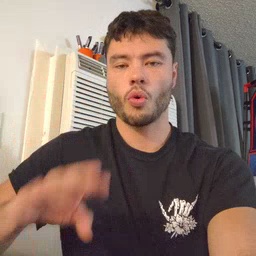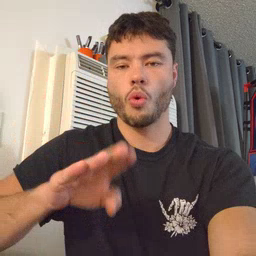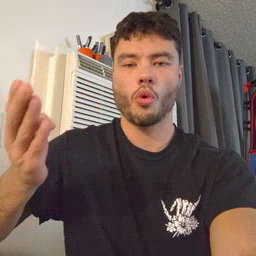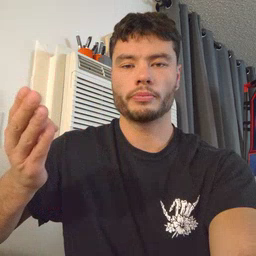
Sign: open